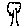
Label: tree